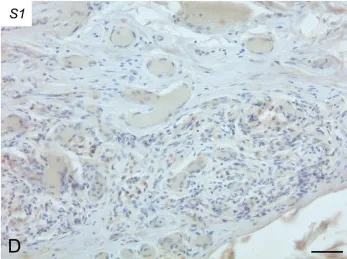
Spike ; 50 microm.
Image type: pathology (immunostaining)